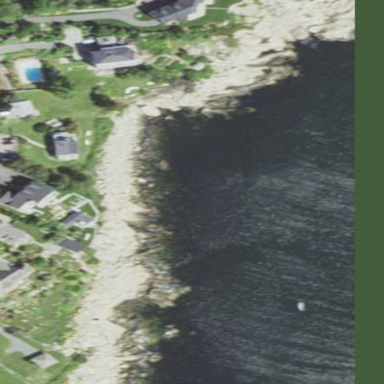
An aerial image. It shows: Rocky tidal area.